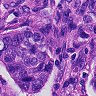
Metastatic tissue present: yes